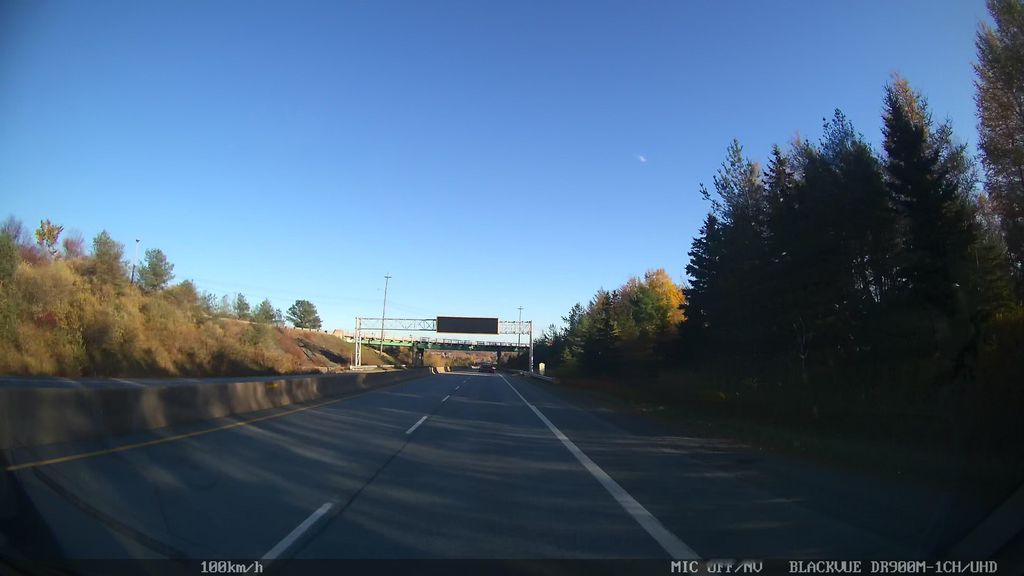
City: halifax